Interaction volume radius: 10 \u00c5
Interaction volume height: 10 \u00c5
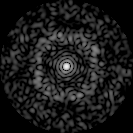
Disorder parameter: 0.8137